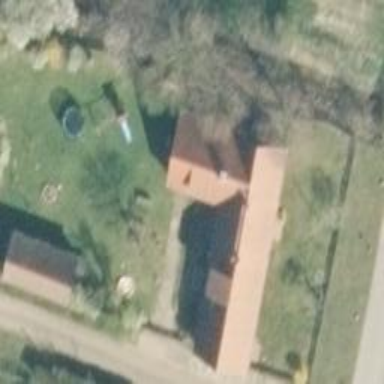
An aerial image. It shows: Simple and straightforward house.